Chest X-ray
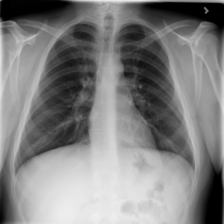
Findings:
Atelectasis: negative
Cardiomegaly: negative
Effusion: negative
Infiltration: negative
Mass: negative
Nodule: negative
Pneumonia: negative
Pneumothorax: negative
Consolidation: negative
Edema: negative
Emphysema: negative
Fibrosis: negative
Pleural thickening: negative
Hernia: negative